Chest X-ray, AP view. Patient: 43 years old, sex M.
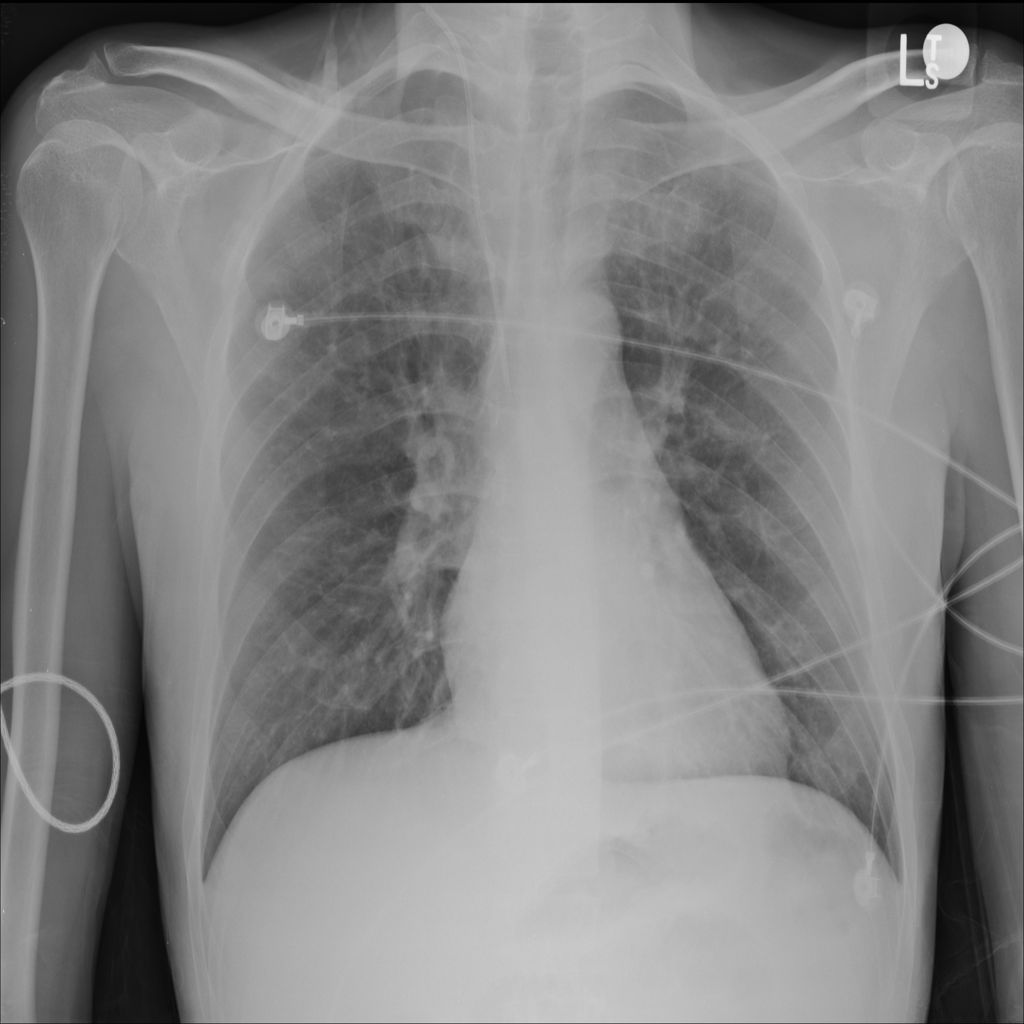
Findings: No Finding